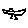
Label: bird